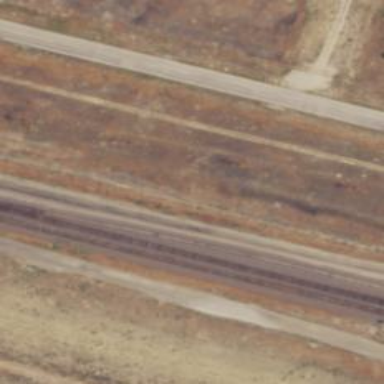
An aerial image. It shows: Railway siding for service.